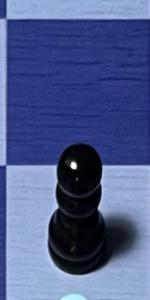
Label: Pawn_Black